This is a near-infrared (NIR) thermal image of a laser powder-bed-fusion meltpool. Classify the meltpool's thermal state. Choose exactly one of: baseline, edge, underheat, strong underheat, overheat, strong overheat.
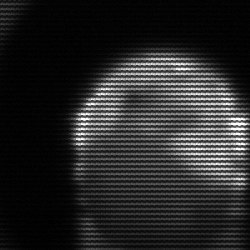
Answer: edge